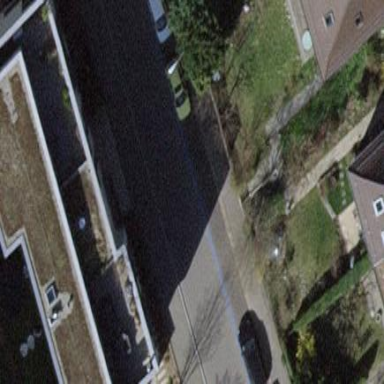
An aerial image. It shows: Parking lane.